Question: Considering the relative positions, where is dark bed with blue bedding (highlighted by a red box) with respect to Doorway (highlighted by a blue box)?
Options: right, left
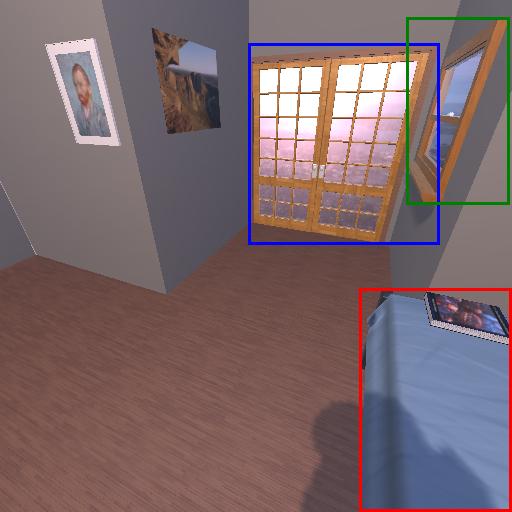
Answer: right